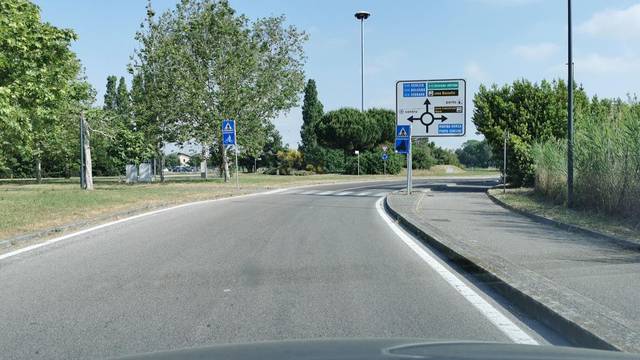
Region: Italy
Coordinates: 44.427, 12.216